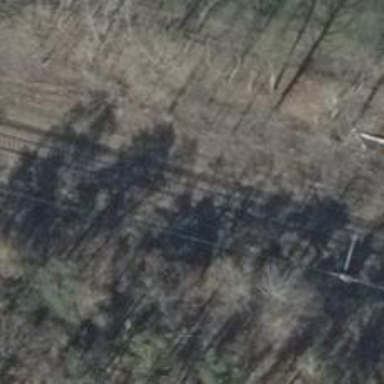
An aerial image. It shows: Signal light at railway crossing.